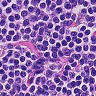
Metastatic tissue present: no